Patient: sex M, age 64
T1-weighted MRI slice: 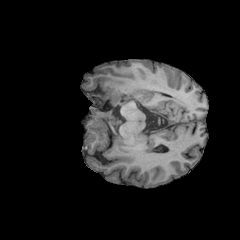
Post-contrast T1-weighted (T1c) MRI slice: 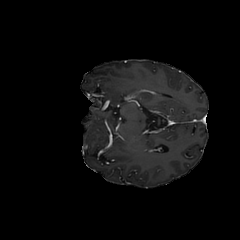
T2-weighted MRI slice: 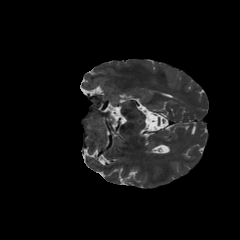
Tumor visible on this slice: no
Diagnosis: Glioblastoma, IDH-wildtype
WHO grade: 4